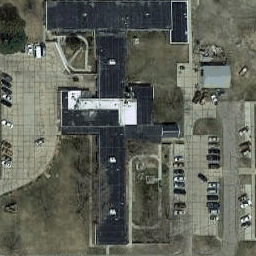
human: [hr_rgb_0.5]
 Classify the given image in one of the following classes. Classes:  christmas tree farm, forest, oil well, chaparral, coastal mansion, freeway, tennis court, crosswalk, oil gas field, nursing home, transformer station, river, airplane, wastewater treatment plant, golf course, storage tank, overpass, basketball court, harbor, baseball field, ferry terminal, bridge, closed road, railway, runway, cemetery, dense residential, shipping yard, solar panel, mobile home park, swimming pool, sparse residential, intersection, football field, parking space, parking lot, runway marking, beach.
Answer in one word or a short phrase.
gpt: nursing home